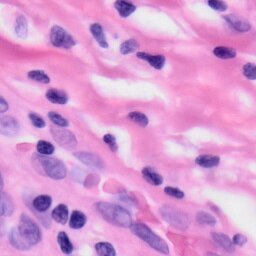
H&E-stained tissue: Skin